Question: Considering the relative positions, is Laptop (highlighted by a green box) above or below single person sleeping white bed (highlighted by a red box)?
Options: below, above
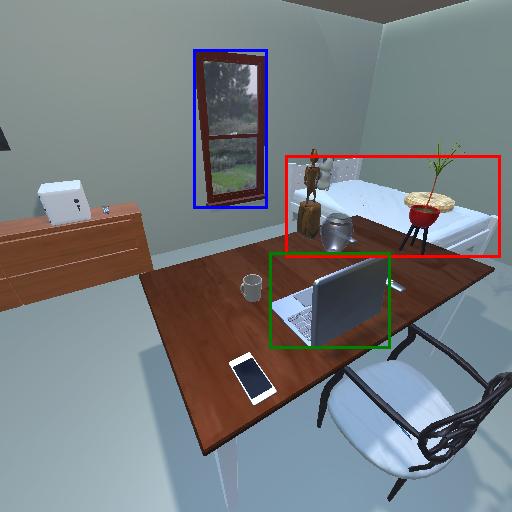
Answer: below